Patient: sex M, age 46
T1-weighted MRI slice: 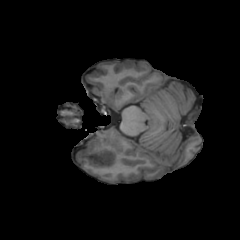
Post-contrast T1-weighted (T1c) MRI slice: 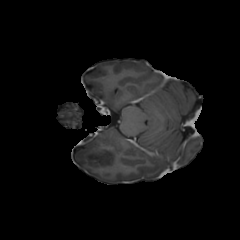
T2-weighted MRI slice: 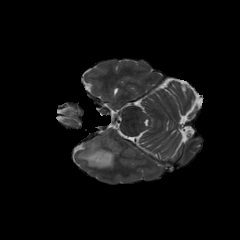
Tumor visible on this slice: yes
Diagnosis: Oligodendroglioma, IDH-mutant, 1p/19q-codeleted
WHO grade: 2